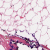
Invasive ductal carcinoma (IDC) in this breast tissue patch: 0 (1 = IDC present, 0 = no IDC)